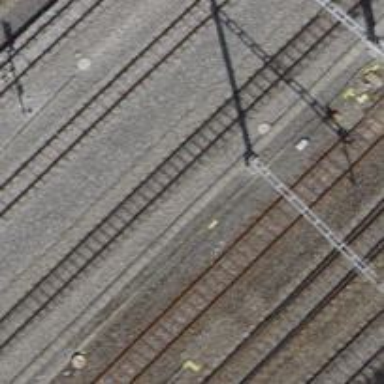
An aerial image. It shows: Narrow gauge railway with electrified contact lines.